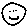
Label: smiley face